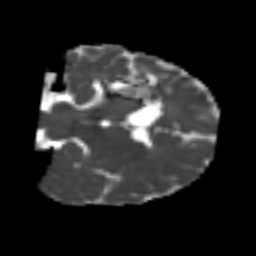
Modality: MD
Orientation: coronal
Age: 44
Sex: female
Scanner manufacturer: siemens
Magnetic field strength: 3 T
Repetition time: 4.999 s
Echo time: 0.07946 s